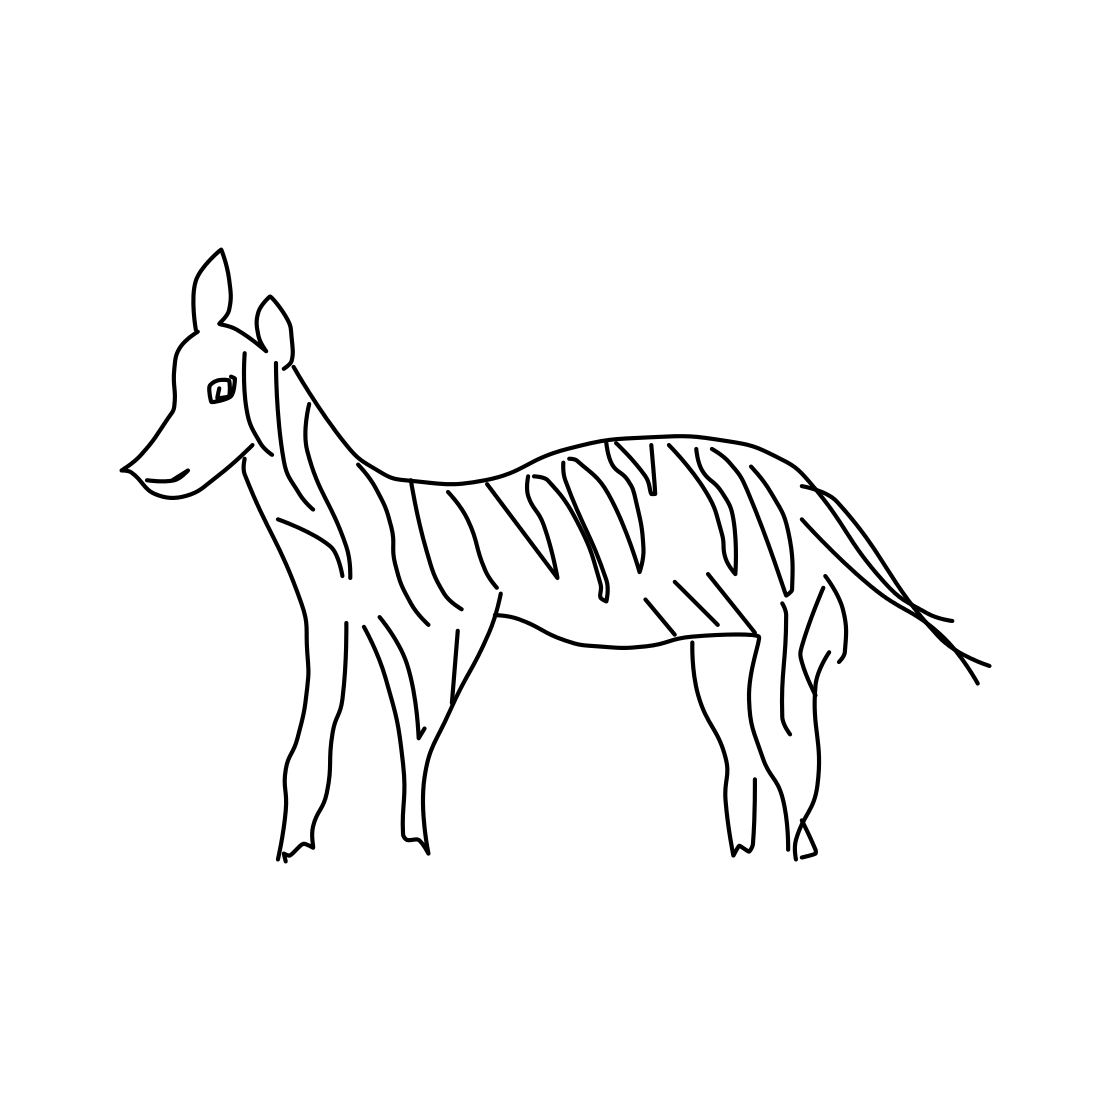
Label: zebra